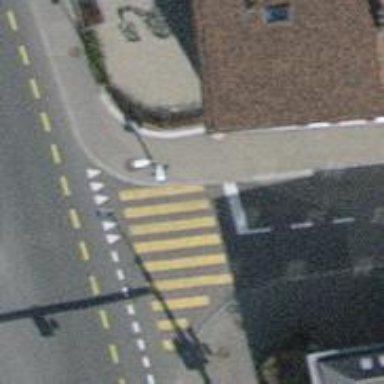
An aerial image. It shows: Crossing with zebra traffic signals.